Question: I'm trying to code in C++ (C++11) a very simple example according to the Clean Architecture concept described by Uncle Bob Martin <URL>:

The idea is to read some text by a Controller and print it by a Presenter.
I have done something but it doesn't look like it's following the clean flow and the <URL> of the blog post.
Among other things, I think the flow is wrong as, for example, the IUseCaseInputPort needs to know about the IUseCaseOutputPort (the read function has the IUseCaseOutputPort as input parameter, creating thus another dependency...).
I would really appreciate if someone could give me some tips about the best way to implement this.
Many thanks in advance.
'''
#include <iostream>
#include <string>
#include <memory>
class IUseCaseOutputPort {
public:
virtual void print(std::string message) = 0;
virtual ~IUseCaseOutputPort() {};
};
// 2 Presenters
class HtmlPresenter: public IUseCaseOutputPort {
public:
void print(std::string message) {
std::cout << "<p>" << message << "</p>" << std::endl;
}
};
class TextPresenter: public IUseCaseOutputPort {
public:
void print(std::string message) {
std::cout << message << std::endl;
}
};
//
class IUseCaseInputPort {
public:
virtual void read(std::shared_ptr<IUseCaseOutputPort> output) = 0;
virtual ~IUseCaseInputPort(){};
};
// specific UseCaseInteractor
class UseCaseInteractorForInputFromStdIn: public IUseCaseInputPort {
public:
void read(std::shared_ptr<IUseCaseOutputPort> output) {
std::string message;
std::cout << "Please input some text!";
std::getline(std::cin, message);
output->print(message);
}
};
// Controller
class ControllerToDisplayHtml {
public:
void displayInHtmlSomethingFromStdIn() {
input = std::make_shared<UseCaseInteractorForInputFromStdIn>();
std::shared_ptr<HtmlPresenter> output =
std::make_shared<HtmlPresenter>();
input->read(output);
}
private:
std::shared_ptr<IUseCaseInputPort> input;
};
int main() {
ControllerToDisplayHtml c;
c.displayInHtmlSomethingFromStdIn();
return 0;
}
'''
---
For those interested, a complement to my question as suggested by <URL>. Very simple example. Just to show the flow of this model.
'''
#include <iostream>
#include <string>
#include <memory>
#include <fstream>
class IUseCaseOutputPort {
public:
virtual void print(std::string message) = 0;
virtual ~IUseCaseOutputPort() {};
};
// 2 Presenters
class HtmlPresenter: public IUseCaseOutputPort {
public:
void print(std::string message) {
std::cout << "<p>" << message << "</p>" << std::endl;
}
};
class TextPresenter: public IUseCaseOutputPort {
public:
void print(std::string message) {
std::cout << message << std::endl;
}
};
//
class IUseCaseInputPort {
public:
virtual std::string read() = 0;
virtual ~IUseCaseInputPort(){};
};
// specific UseCaseInteractor for reading text from the stdin
class UseCaseInteractorForInputFromStdIn: public IUseCaseInputPort {
public:
std::string read() {
std::string message;
std::cout << "Please input some text!" << std::endl;
std::getline(std::cin, message);
return message;
}
};
// specific UseCaseInteractor for reading text from a dummy file
class UseCaseInteractorForInputFromDummyFile: public IUseCaseInputPort {
public:
std::string read() {
const std::string filename = "/proc/meminfo";
std::string message = readFile(filename);
return message;
}
private:
std::string readFile(const std::string filename) {
std::string line;
std::string lines;
std::ifstream myfile(filename);
if (myfile.is_open()) {
while (myfile.good()) {
getline(myfile, line);
lines += line + '
';
}
myfile.close();
} else {
lines = "Unable to open file";
}
return lines;
}
};
// Controller
class ControllerForReading {
public:
std::string readFromStdIn() {
input = std::make_shared<UseCaseInteractorForInputFromStdIn>();
std::string out = "This text was read from the stdin:
";
out += input->read();
return out;
}
std::string readFromFile() {
input = std::make_shared<UseCaseInteractorForInputFromDummyFile>();
std::string out = "This text was read from the a file:
";
out += input->read();
return out;
}
private:
std::shared_ptr<IUseCaseInputPort> input;
};
// main represents the outer shell
int main() {
std::cout << "Main started!" << std::endl;
ControllerForReading c;
const std::string textFromStdin = c.readFromStdIn();
const std::string textFromFile = c.readFromFile();
auto output = std::make_shared<HtmlPresenter>();
output->print(textFromStdin);
output->print(textFromFile);
auto output2 = std::make_shared<TextPresenter>();
output2->print(textFromStdin);
output2->print(textFromFile);
std::cout << "Main ended!" << std::endl;
return 0;
}
'''
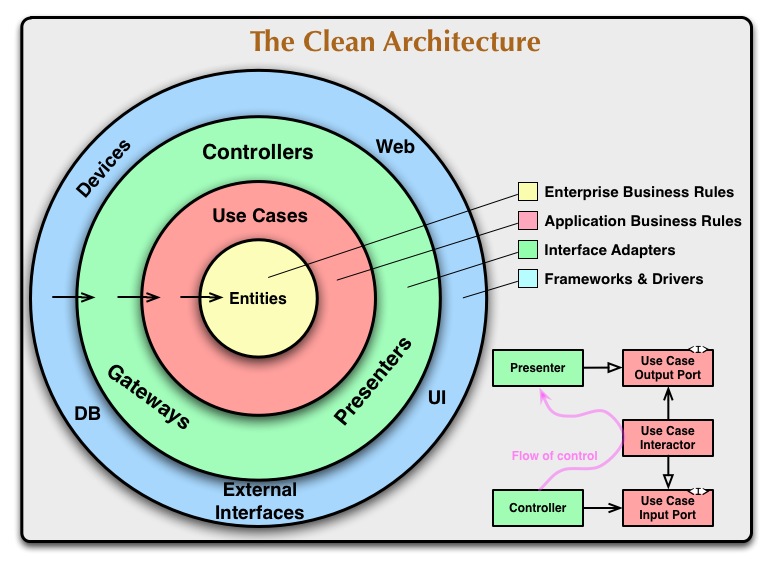
Answer: > Among other things, I think the flow is wrong as, for example, the IUseCaseInputPort needs to know about the IUseCaseOutputPort (the read function has the IUseCaseOutputPort as input parameter, creating thus another dependency...).
Yes, this is indeed wrong. A method to get data should not know what is being done with it.
A fix is quite simple. Change 'IUseCaseInputPort::read' method to return the result, instead of calling IUseCaseOutputPort's method :
'''
//
class IUseCaseInputPort {
public:
virtual std::string read() = 0;
virtual ~IUseCaseInputPort(){};
};
// specific UseCaseInteractor
class UseCaseInteractorForInputFromStdIn: public IUseCaseInputPort {
public:
std::string read() {
std::string message;
std::cout << "Please input some text!";
std::getline(std::cin, message);
return message;
}
};
// Controller
class ControllerToDisplayHtml {
public:
void displayInHtmlSomethingFromStdIn() {
input = std::make_shared<UseCaseInteractorForInputFromStdIn>();
std::shared_ptr<HtmlPresenter> output =
std::make_shared<HtmlPresenter>();
const std::string messageToOutput( input->read() );
output->print(messageToOutput);
}
private:
std::shared_ptr<IUseCaseInputPort> input;
};
'''
---
One more thing. You should not create input and output objects in the 'displayInHtmlSomethingFromStdIn()' method. Instead you should use some kind of dependency injection. That means, you create these objects outside, and pass them through pointer or reference to the 'ControllerToDisplayHtml' object.